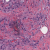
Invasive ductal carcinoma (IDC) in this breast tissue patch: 1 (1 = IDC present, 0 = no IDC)